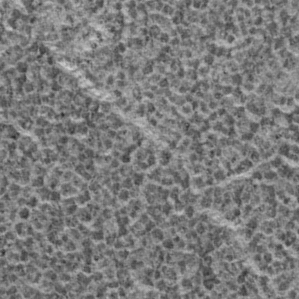
Label: frost